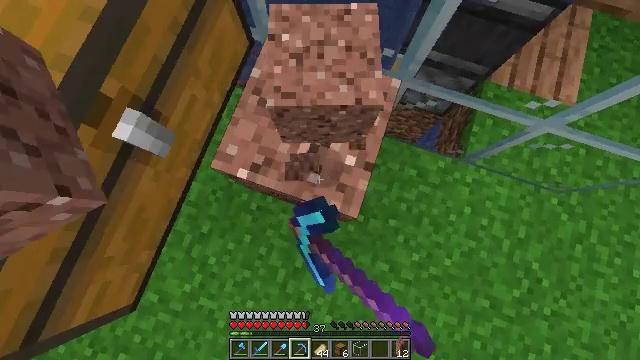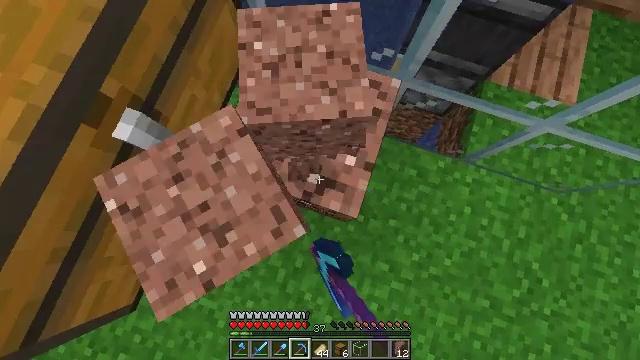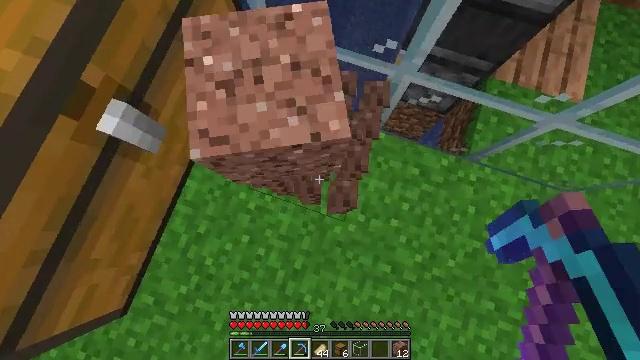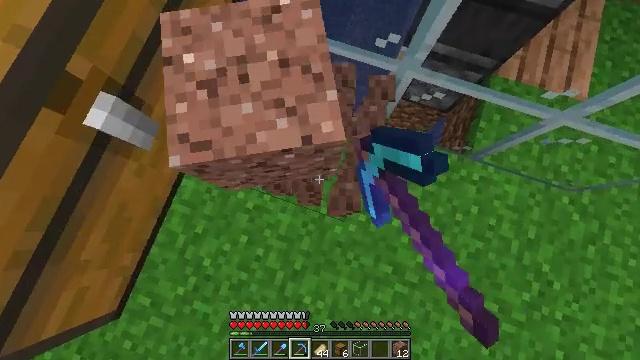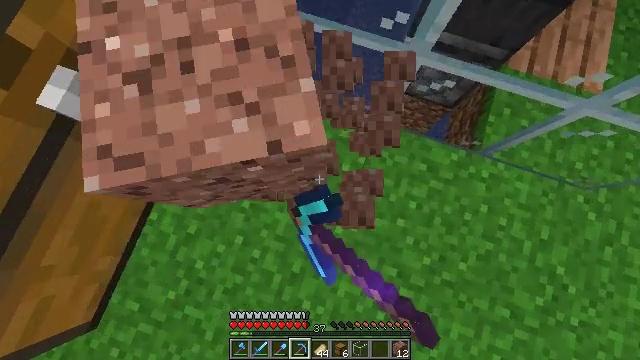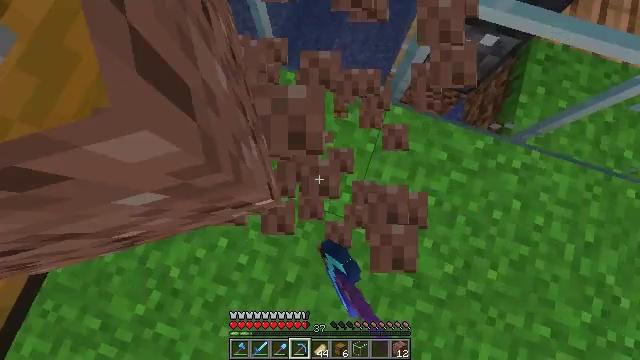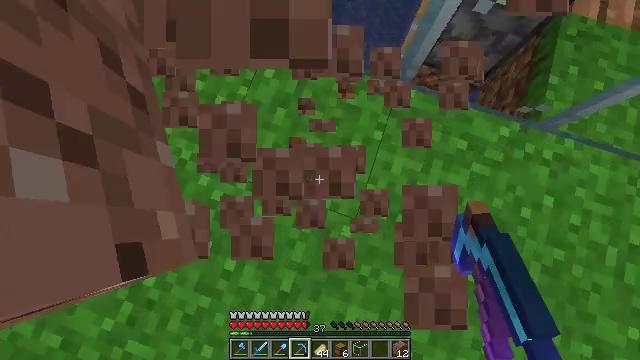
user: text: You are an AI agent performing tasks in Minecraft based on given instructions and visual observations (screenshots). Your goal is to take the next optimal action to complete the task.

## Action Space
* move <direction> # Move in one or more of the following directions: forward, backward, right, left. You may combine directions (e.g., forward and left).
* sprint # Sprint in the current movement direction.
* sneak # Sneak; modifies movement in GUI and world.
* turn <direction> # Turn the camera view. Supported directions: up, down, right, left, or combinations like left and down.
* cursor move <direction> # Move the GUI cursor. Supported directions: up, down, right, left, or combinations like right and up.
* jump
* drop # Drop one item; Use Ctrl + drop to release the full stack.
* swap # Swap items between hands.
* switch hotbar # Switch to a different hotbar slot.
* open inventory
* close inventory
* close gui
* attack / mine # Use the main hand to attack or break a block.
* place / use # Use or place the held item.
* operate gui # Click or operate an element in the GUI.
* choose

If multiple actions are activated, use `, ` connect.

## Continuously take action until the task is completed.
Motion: motion action
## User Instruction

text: Break the granite to collect it.
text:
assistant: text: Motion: attack / mine
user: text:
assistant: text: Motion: attack / mine
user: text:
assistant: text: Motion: attack / mine
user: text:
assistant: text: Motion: attack / mine
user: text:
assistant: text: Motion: attack / mine
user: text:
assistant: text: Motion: attack / mine
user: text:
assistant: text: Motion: attack / mine